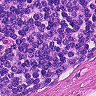
Metastatic tissue present: no